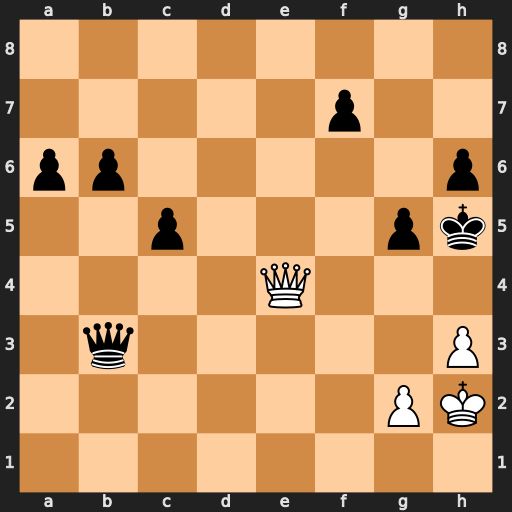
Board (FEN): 8/5p2/pp5p/2p3pk/4Q3/1q5P/6PK/8
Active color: w
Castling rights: -
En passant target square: -
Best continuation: g4+ Kh4 Qe1+ Qg3+ Qxg3#